Aerial crown-view tile of a tropical tree (Barro Colorado Island, Panama), acquired 20240918:
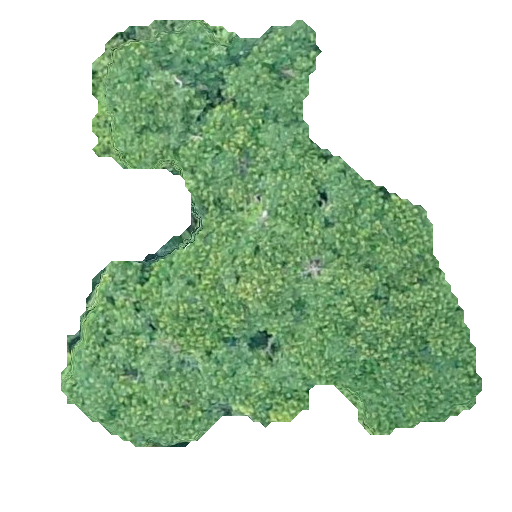
Species: Trattinnickia aspera
GBIF accepted scientific name: Trattinnickia aspera
Crown area: 177.368 m²